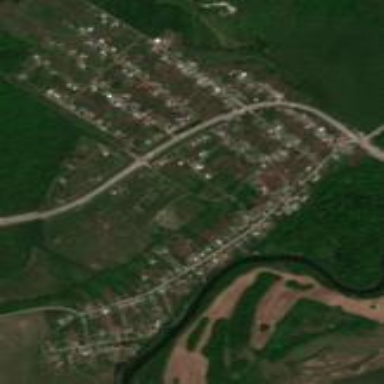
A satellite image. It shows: Residential area in village.